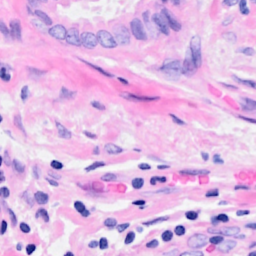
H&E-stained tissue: Breast